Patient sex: M
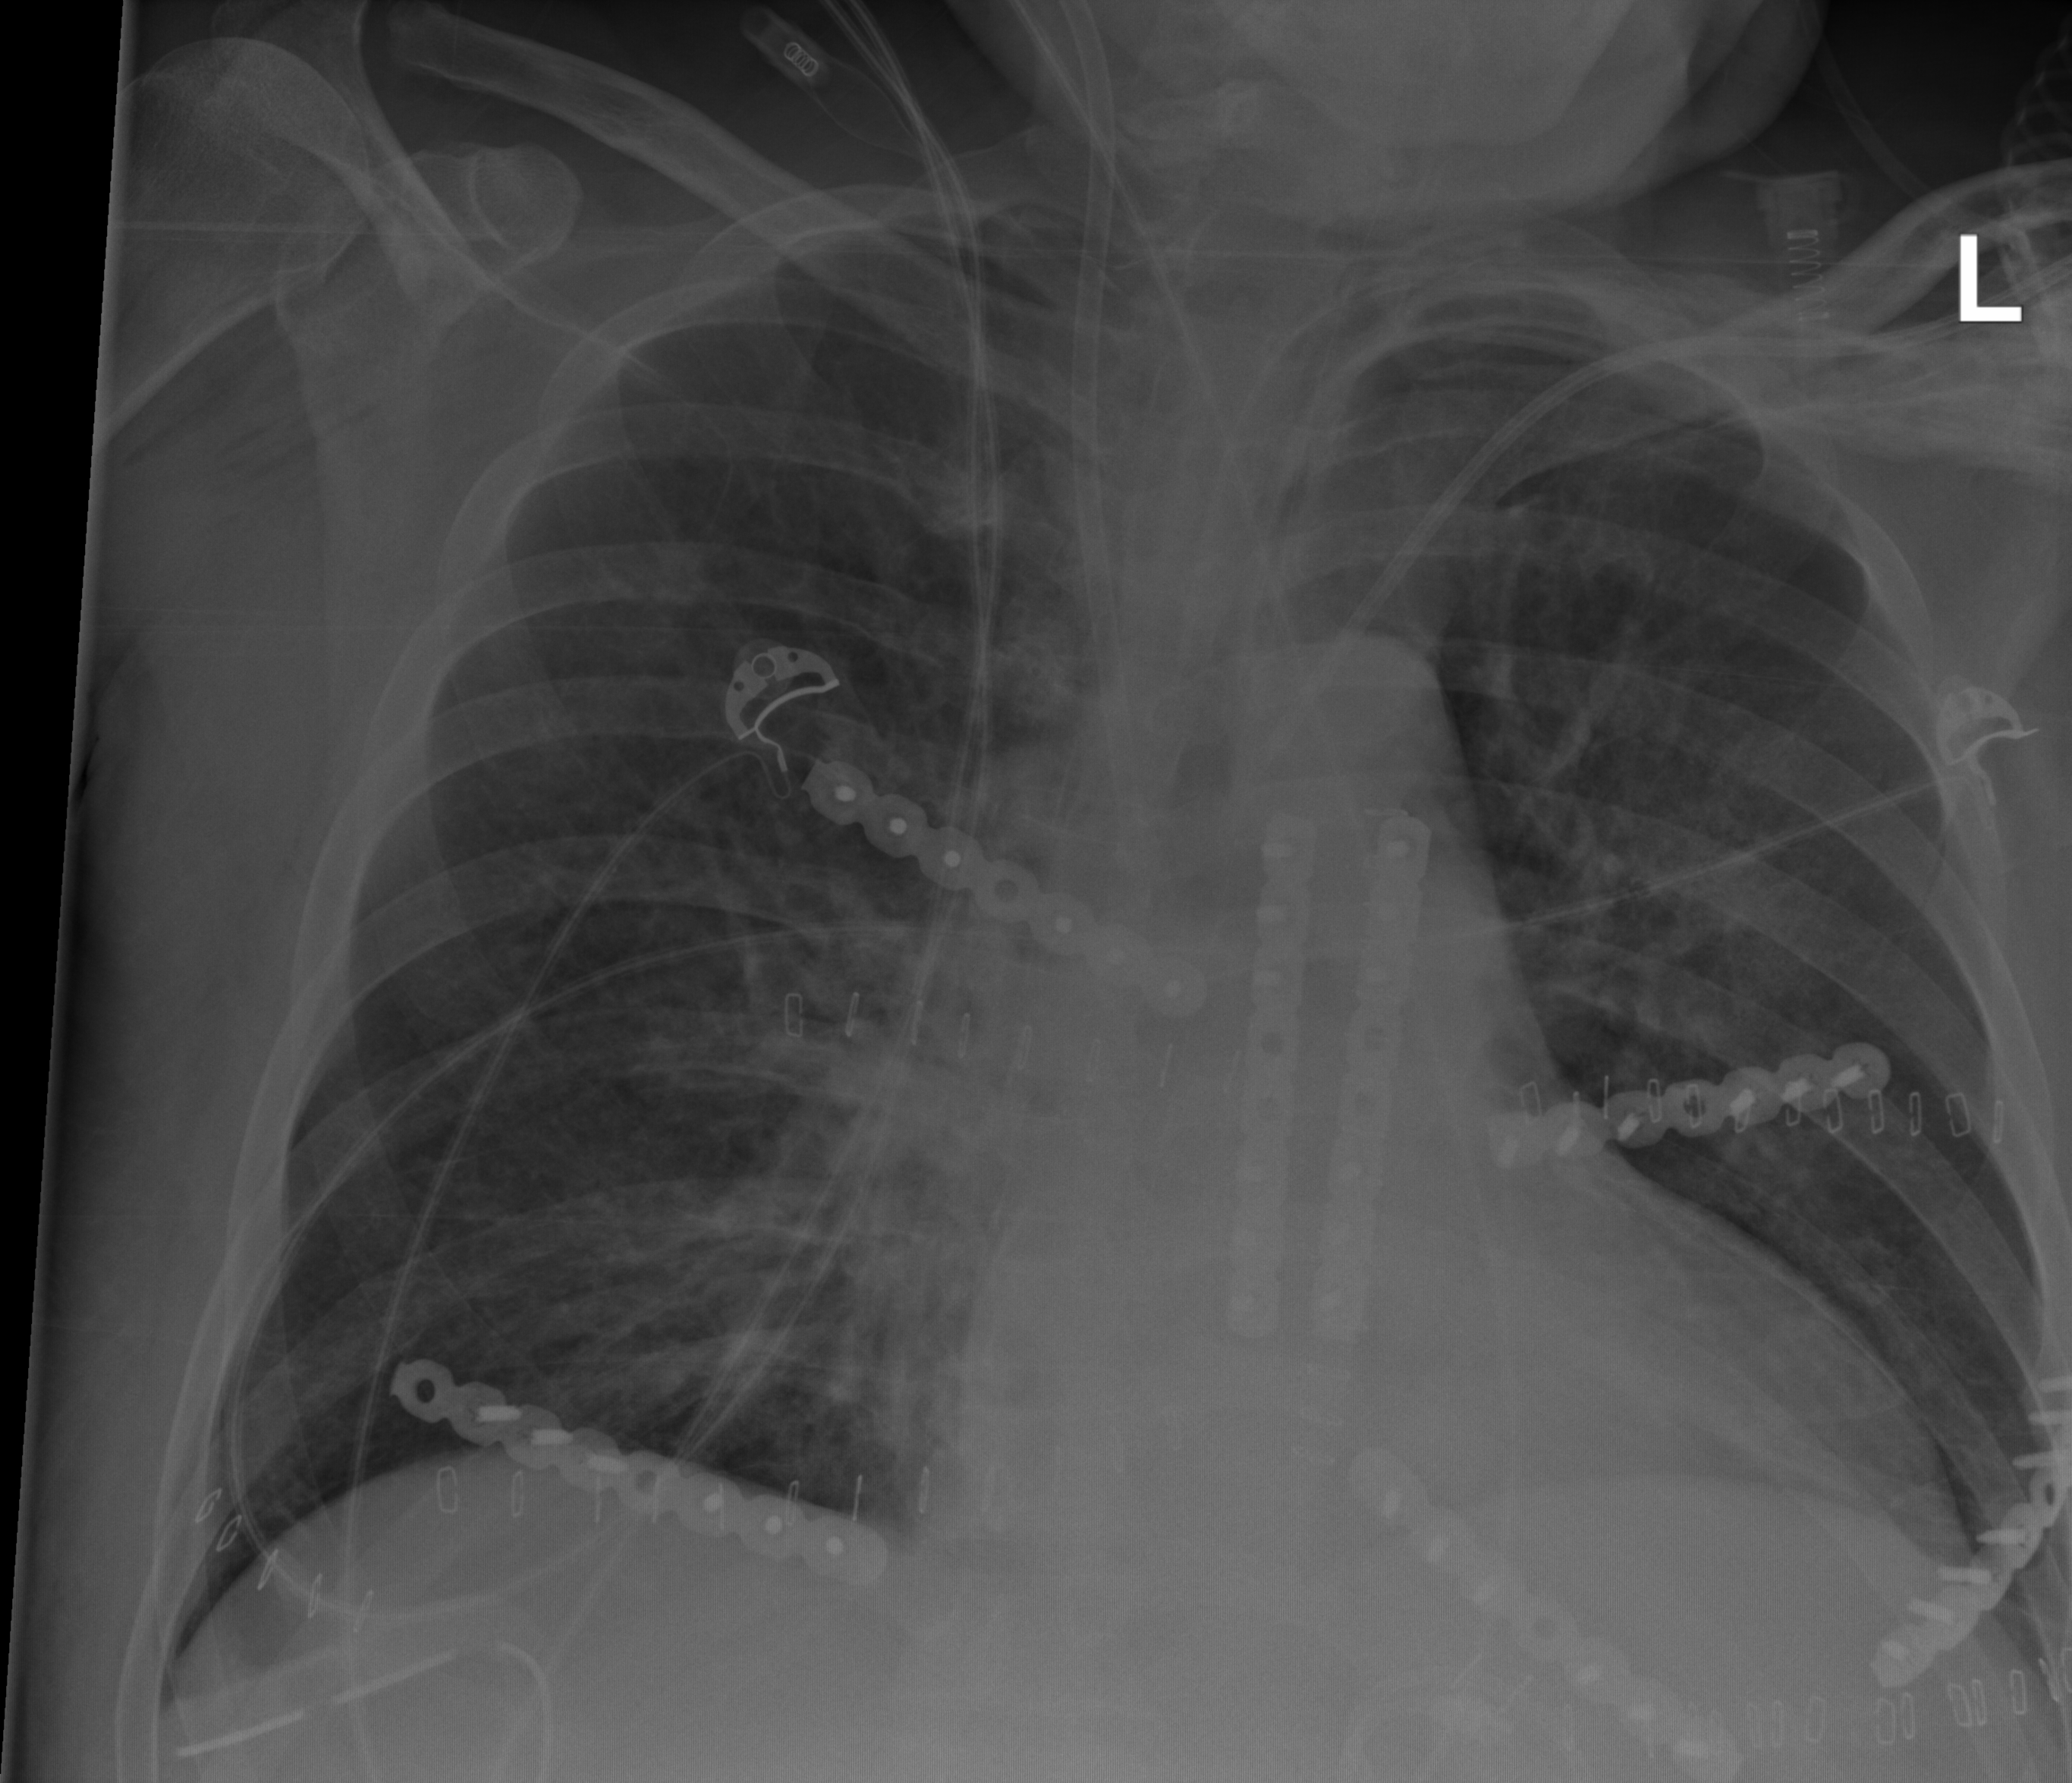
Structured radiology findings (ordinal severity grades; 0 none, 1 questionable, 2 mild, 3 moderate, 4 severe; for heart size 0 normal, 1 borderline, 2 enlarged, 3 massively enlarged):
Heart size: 1
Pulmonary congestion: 2
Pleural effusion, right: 0
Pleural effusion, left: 0
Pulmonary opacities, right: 2
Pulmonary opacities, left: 0
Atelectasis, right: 2
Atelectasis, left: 0